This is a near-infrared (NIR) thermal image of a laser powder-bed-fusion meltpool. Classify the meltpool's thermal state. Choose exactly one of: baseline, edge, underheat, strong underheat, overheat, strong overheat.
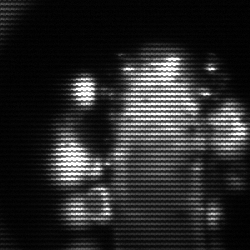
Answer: strong underheat